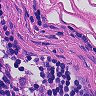
Metastatic tissue present: no